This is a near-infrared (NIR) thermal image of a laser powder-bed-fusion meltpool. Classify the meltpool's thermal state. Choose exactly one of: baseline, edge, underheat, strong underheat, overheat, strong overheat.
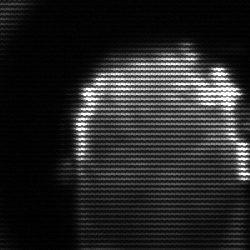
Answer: baseline